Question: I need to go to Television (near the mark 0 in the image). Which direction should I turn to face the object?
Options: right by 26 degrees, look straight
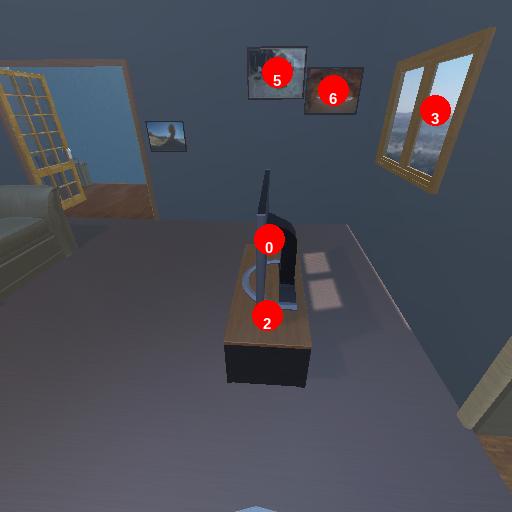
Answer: right by 26 degrees